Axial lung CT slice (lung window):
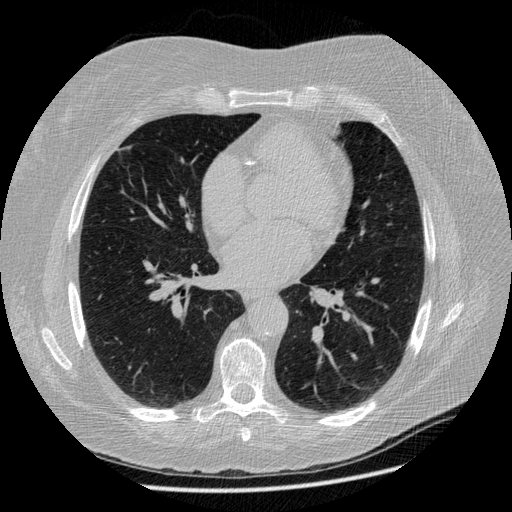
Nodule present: no